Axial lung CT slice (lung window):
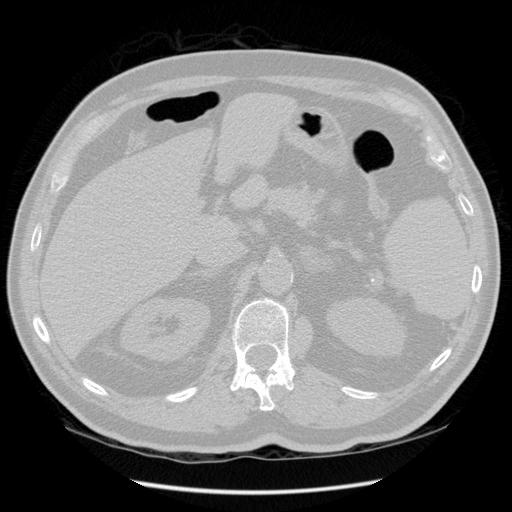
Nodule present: no